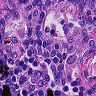
Metastatic tissue present: no